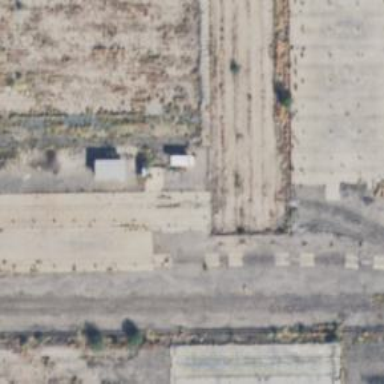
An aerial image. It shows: Abandoned railway.